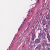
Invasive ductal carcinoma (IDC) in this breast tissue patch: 1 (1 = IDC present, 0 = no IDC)